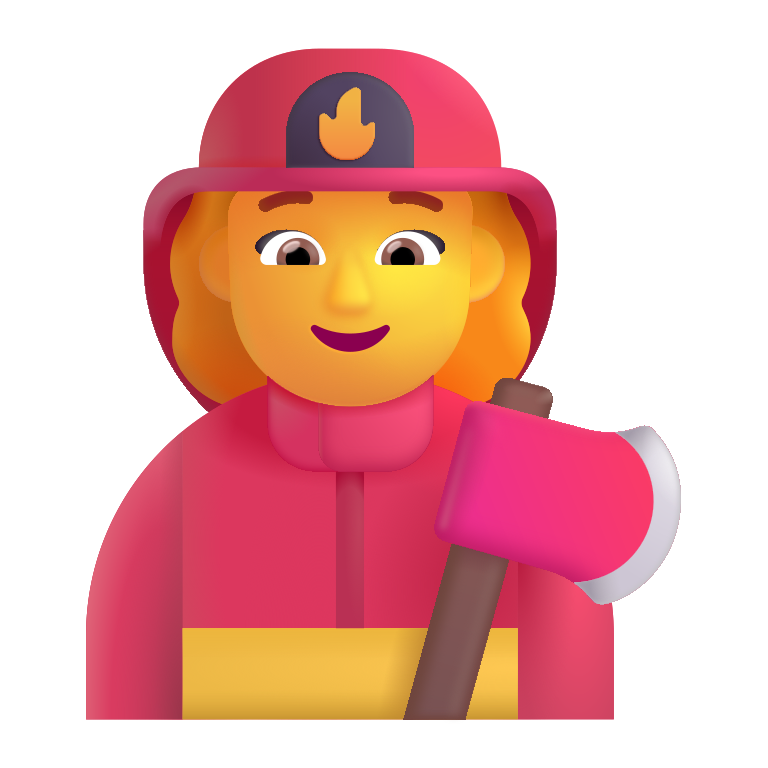
woman firefighter color default